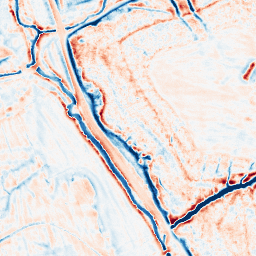
Category: edge_preserving
Decomposition family: bilateral
Decomposition parameters: d: 15
sigma_color: 75
sigma_space: 50
Upsampling method: edge_directed
Upsampling parameters: scale: 4
Upsampling scale: 4